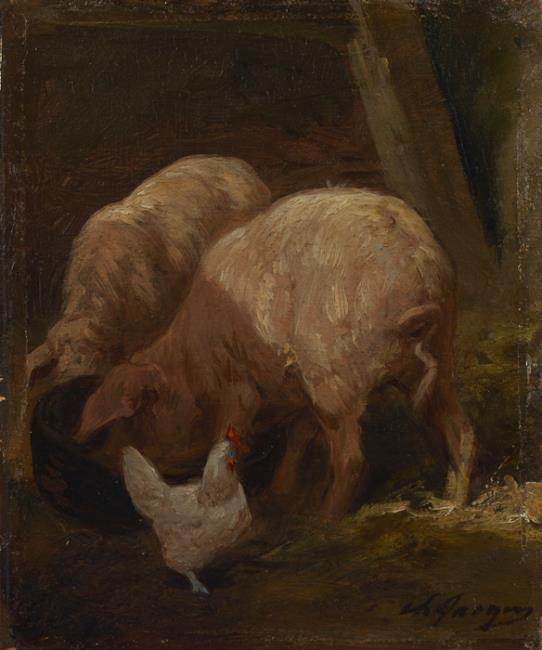
Title: Pigs
Artist: Charles Émile Jacque
Earliest date: 1850
Latest date: 1855
Genre: painting
Iconography: cattle
Keywords: animal painting (genre), pig, eating, chicken, stable